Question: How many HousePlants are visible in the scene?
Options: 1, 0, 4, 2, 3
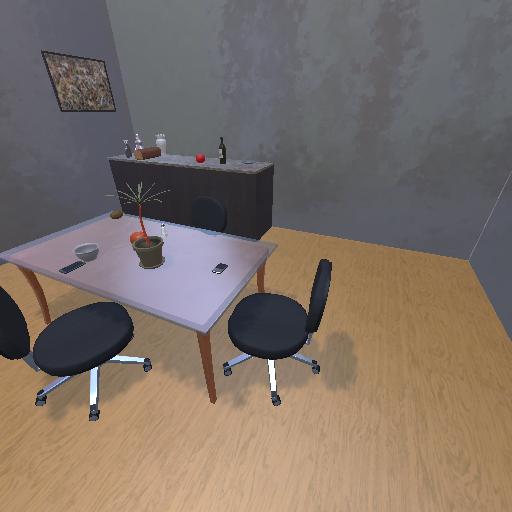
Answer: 1